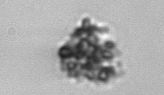
Label: detritus